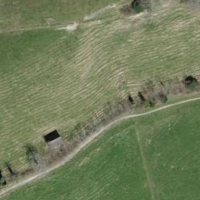
EUNIS habitat code: 24
Species observed at this site:
Vicia sepium